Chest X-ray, PA view. Patient: 57 years old, sex M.
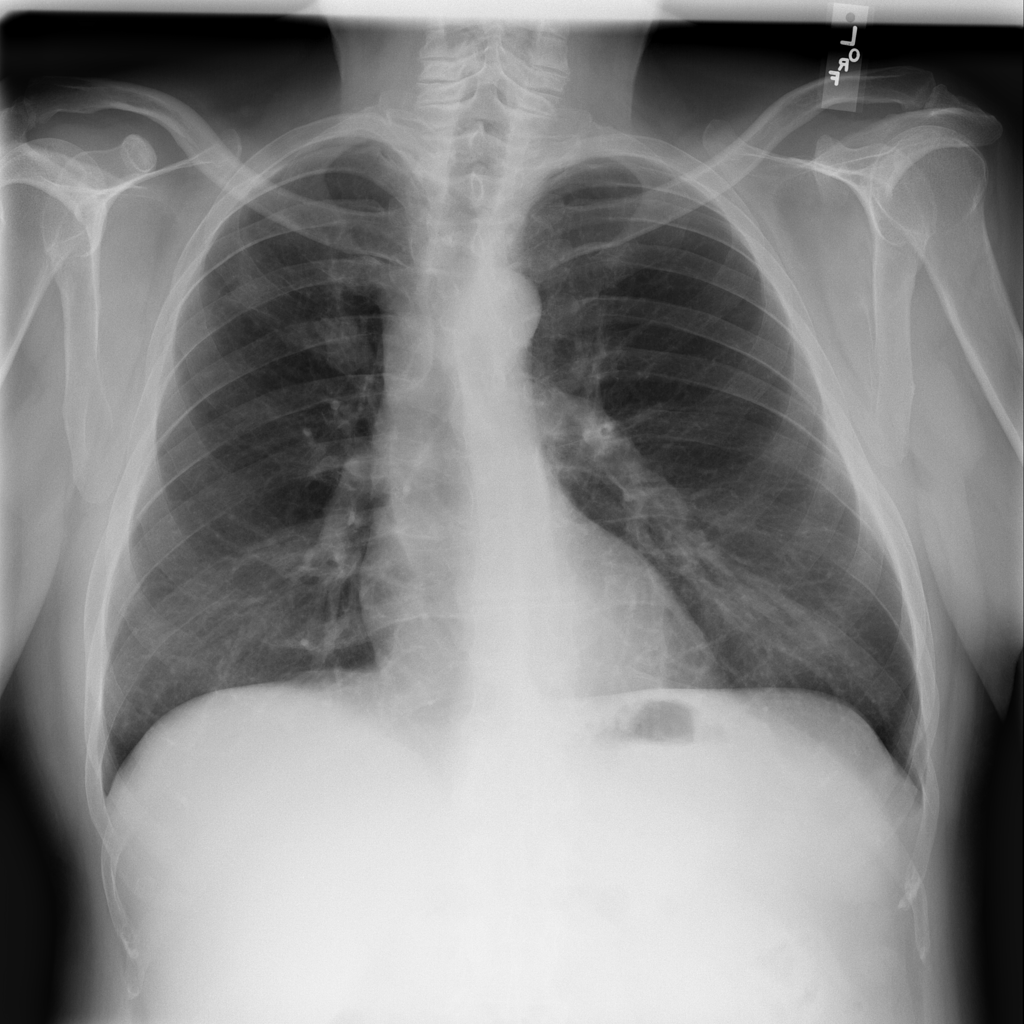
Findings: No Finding